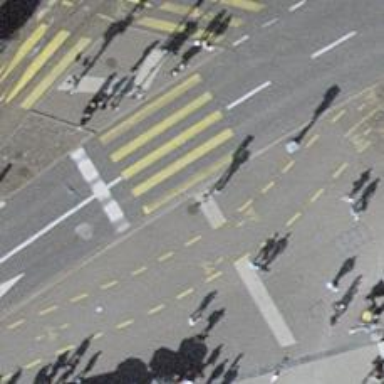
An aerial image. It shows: Kerb barrier.